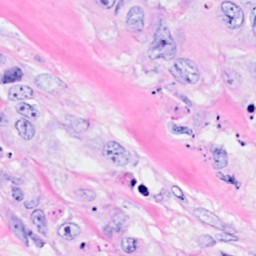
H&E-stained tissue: Breast